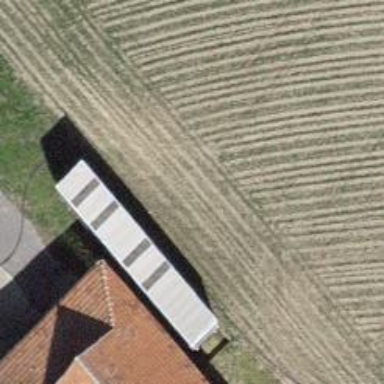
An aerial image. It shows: Farm.